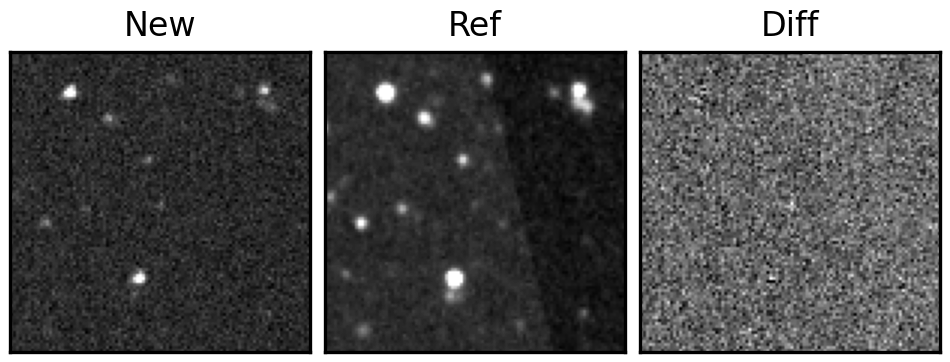
Label: real